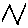
Label: zigzag